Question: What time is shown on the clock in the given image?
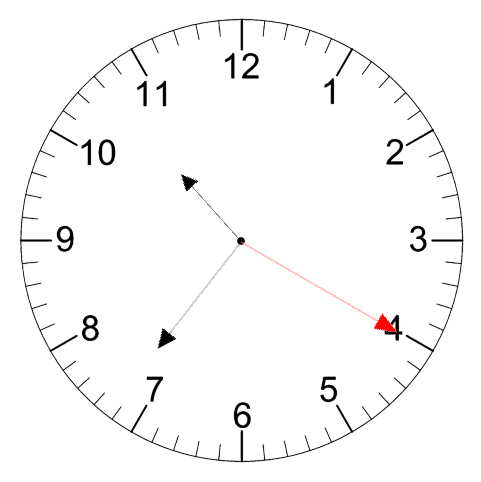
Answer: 10:36:20